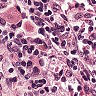
Metastatic tissue present: no